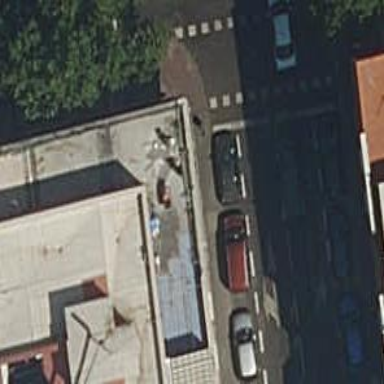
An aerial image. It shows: Motorcycle parking area.